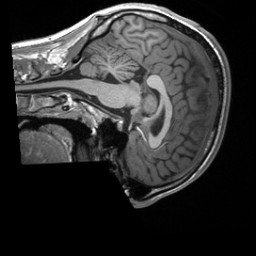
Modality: T1w
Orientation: sagittal
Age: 21
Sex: male
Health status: healthy
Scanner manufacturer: siemens
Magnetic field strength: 3 T
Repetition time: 2 s
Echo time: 0.00232 s